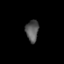
Tissue: prostate
Cell type: T cells
Senescence score: 0.6992
Nuclear area (px): 272
Mean DAPI intensity: 86.077